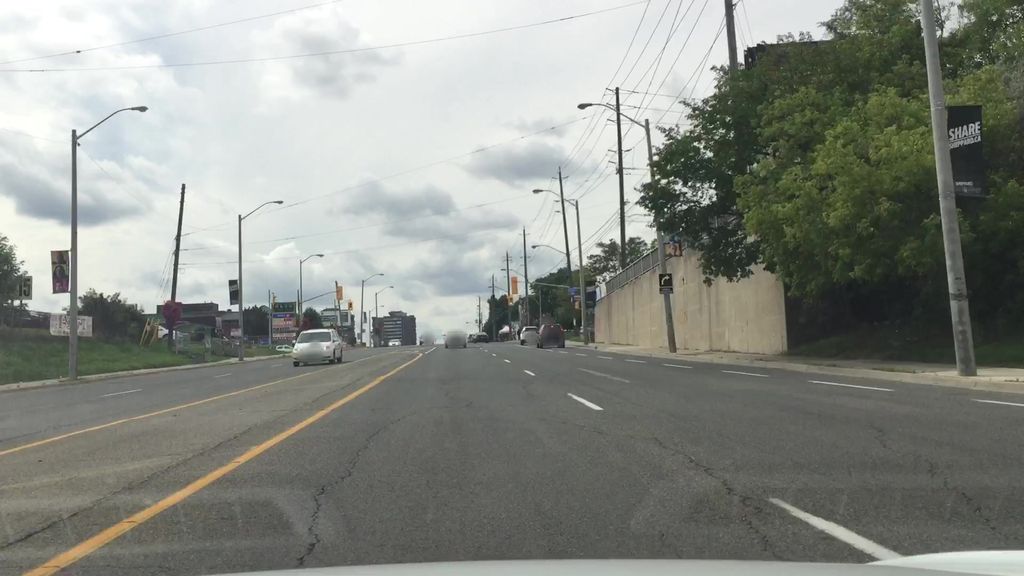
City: toronto